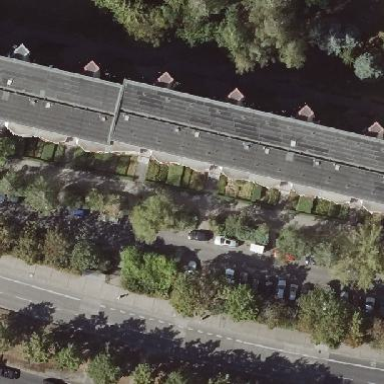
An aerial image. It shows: Building with apartments and flat roof.